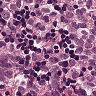
Metastatic tissue present: yes